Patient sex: M
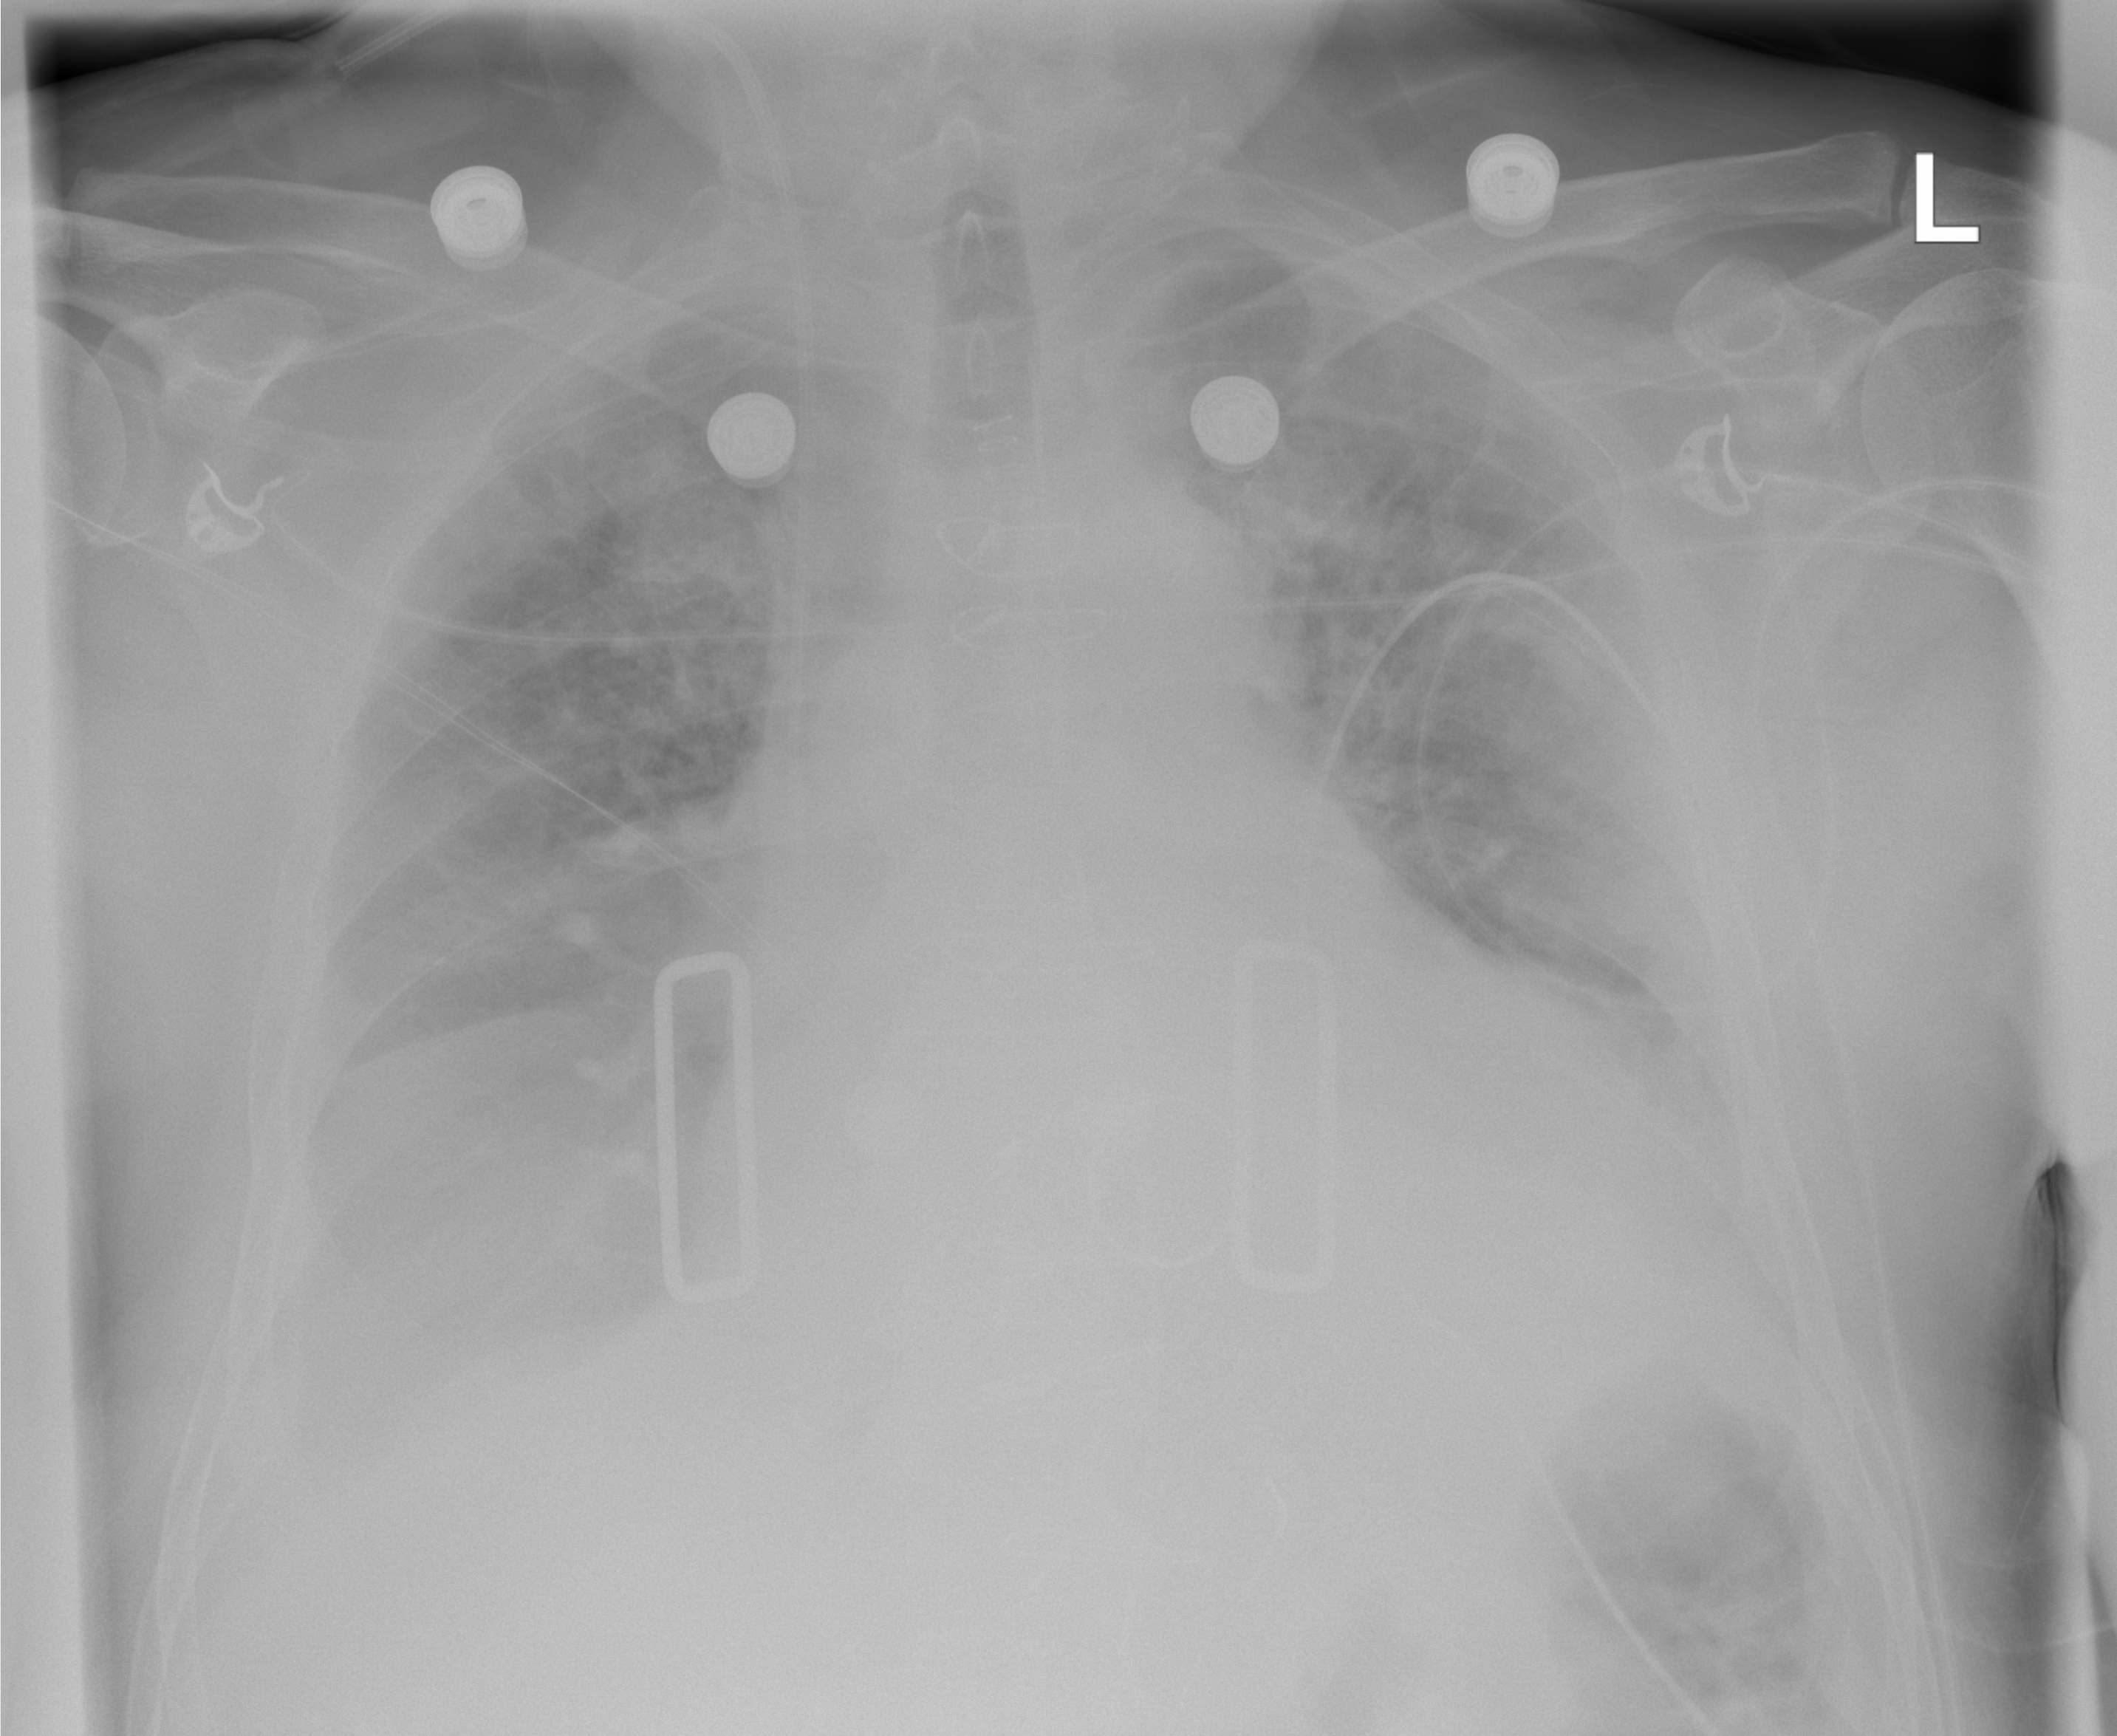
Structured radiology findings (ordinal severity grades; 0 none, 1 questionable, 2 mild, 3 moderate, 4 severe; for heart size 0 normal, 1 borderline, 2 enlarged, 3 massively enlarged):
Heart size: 2
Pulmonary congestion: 2
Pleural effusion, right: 2
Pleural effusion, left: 3
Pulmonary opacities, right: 2
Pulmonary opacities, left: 2
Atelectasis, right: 3
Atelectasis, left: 2